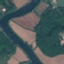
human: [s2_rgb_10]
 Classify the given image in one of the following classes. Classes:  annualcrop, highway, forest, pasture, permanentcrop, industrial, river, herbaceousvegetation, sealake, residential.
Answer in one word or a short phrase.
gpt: River